Question: Here is code to find determinant of matrix n x n.
'''
#include <iostream>
using namespace std;
int determinant(int *matrix[], int size);
void ijMinor(int *matrix[], int *minorMatrix[], int size, int row, int column);
int main()
{
int size;
cout << "What is the size of the matrix for which you want to find the determinant?: ";
cin >> size;
int **matrix;
matrix = new int*[size];
for (int i = 0 ; i < size ; i++)
matrix[i] = new int[size];
cout << "
Enter the values of the matrix seperated by spaces:
";
for(int i = 0; i < size; i++)
for(int j = 0; j < size; j++)
cin >> matrix[i][j];
cout << "
The determinant of the matrix is: " << determinant(matrix, size) << endl;
return 0;
}
int determinant(int *matrix[], int size){
if(size==1)return matrix[0][0];
else{
int result=0, sign=-1;
for(int j = 0; j < size; j++){
int **minorMatrix;
minorMatrix = new int*[size-1];
for (int k = 0 ; k < size-1 ; k++)
minorMatrix[k] = new int[size-1];
ijMinor(matrix, minorMatrix, size, 0, j);
sign*=-1;
result+=sign*matrix[0][j]*determinant(minorMatrix, size-1);
for(int i = 0; i < size-1; i++){
delete minorMatrix[i];
}
}
return result;
}
}
void ijMinor(int *matrix[], int *minorMatrix[], int size, int row, int column){
for(int i = 0; i < size; i++){
for(int j = 0; j < size; j++){
if(i < row){
if(j < column)minorMatrix[i][j] = matrix[i][j];
else if(j == column)continue;
else minorMatrix[i][j-1] = matrix[i][j];
}
else if(i == row)continue;
else{
if(j < column)minorMatrix[i-1][j] = matrix[i][j];
else if(j == column)continue;
else minorMatrix[i-1][j-1] = matrix[i][j];
}
}
}
}
'''
After adding OpenMP pragmas, I've changed the determinant function and now it looks like this:
'''
int determinant(int *matrix[], int size){
if(size==1)return matrix[0][0];
else{
int result=0, sign=-1;
#pragma omp parallel for default(none) shared(size,matrix,sign) private(j,k) reduction(+ : result)
for(int j = 0; j < size; j++){
int **minorMatrix;
minorMatrix = new int*[size-1];
for (int k = 0 ; k < size-1 ; k++)
minorMatrix[k] = new int[size-1];
ijMinor(matrix, minorMatrix, size, 0, j);
sign*=-1;
result+=sign*matrix[0][j]*determinant(minorMatrix, size-1);
for(int i = 0; i < size-1; i++){
delete minorMatrix[i];
}
}
return result;
delete [] matrix;
}
}
'''
My problem is that the result is every time different. Sometimes it gives correct value, but most often it is wrong. I think it's because of the 'sign' variable. I am following the formula:

As you can see, in every iteration of my for loop there should be different 'sign' but when I use OpenMP, something is wrong. How can I make this program to run with OpenMP?
Finally, my second issue is that using OpenMP does not make the program run quicker than without OpenMP. I also tried to make a 100,000 x 100,000 matrix, but my program reports an error about allocating memory. How can I run this program with very large matrices?
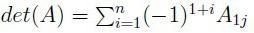
Answer: Your issues as I see it are as follows:
1) As noted by Hristo, your threads are stomping over each other's data with respect to the 'sign' variable. It should be private to each thread so that they have full read/write access to it without having to worry about race conditions. Then, you simply need an algorithm to compute whether 'sign' is plus or minus 1 depending on the iteration 'j' from the other iterations. With a little thinking, you'll see that Hristo's suggestion is correct: 'sign = (j % 2) ? -1 : 1;' should do the trick.
2) Your 'determinant()' function is recursive. As is, that means that every iteration of the loop, after forming your minors, you then call your function again on that minor. Therefore, a single thread is going to be performing its iteration, enter the recursive function, 'nthreads' You can see now how you are oversubscribing your system by launching many more threads than you physically have cores. Two easy solutions:
- 'omp parallel'- 'omp_set_nested(0);''determinant()'- 'if(omp_in_parallel())'
3) Your memory issues are because every iteration of your recursion, you are allocating more memory. If you fix problem #2, then you should be using comparable amounts of memory in the serial case as the parallel case. That being said, it would be much better to allocate all the memory you want before entering your algorithm. Allocating large chunks of memory (and then freeing it!), especially in parallel, is a terrible bottleneck in your code.
Compute the amount of memory you would need (on paper) before entering the first loop and allocate it all at once. I would also strongly suggest you consider allocating your memory contiguously (aka in 1D) to take better advantage of caching as well. Remember that each thread should have its own separate area to work with. Then, change your function to:
'int determinant(int *matrix, int *startOfMyWorkspace, int size)'.
Instead of allocating a new '(size-1)x(size-1)' matrix inside of your loop, you would simply utilize the next '(size-1)*(size-1)' integers of your workspace, update what 'startOfMyWorkspace' would be for the next recursive call, and continue along.